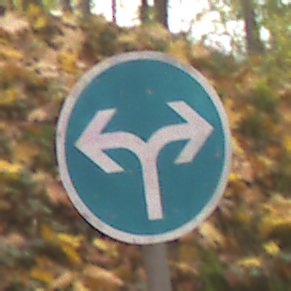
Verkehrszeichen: VorgeschriebeneFahrtrichtungRechtsOderLinks
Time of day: MorningAfternoon
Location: Outdoor (Nature)
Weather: Overcast
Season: Autumn
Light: Natural